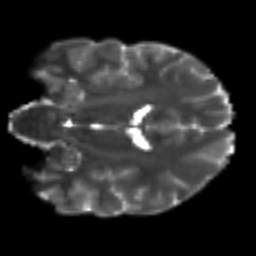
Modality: T2w
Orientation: coronal
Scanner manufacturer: siemens
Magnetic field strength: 3 T
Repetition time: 7.8 s
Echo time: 0.09 s